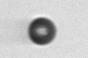
Label: bead